Brain MRI, t2w sequence, axial 2D slice.
Patient: age 27, sex F, weight 95 kg, height 1.95 m
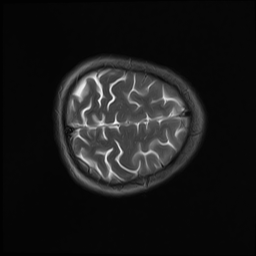